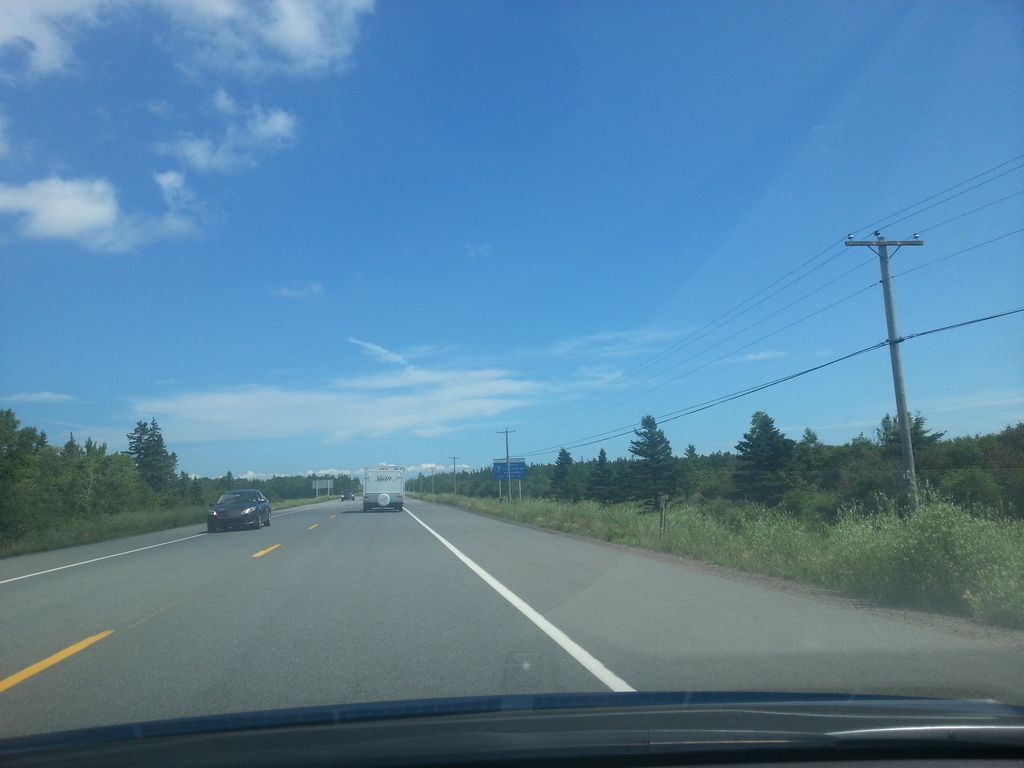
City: charlottetown